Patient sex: M
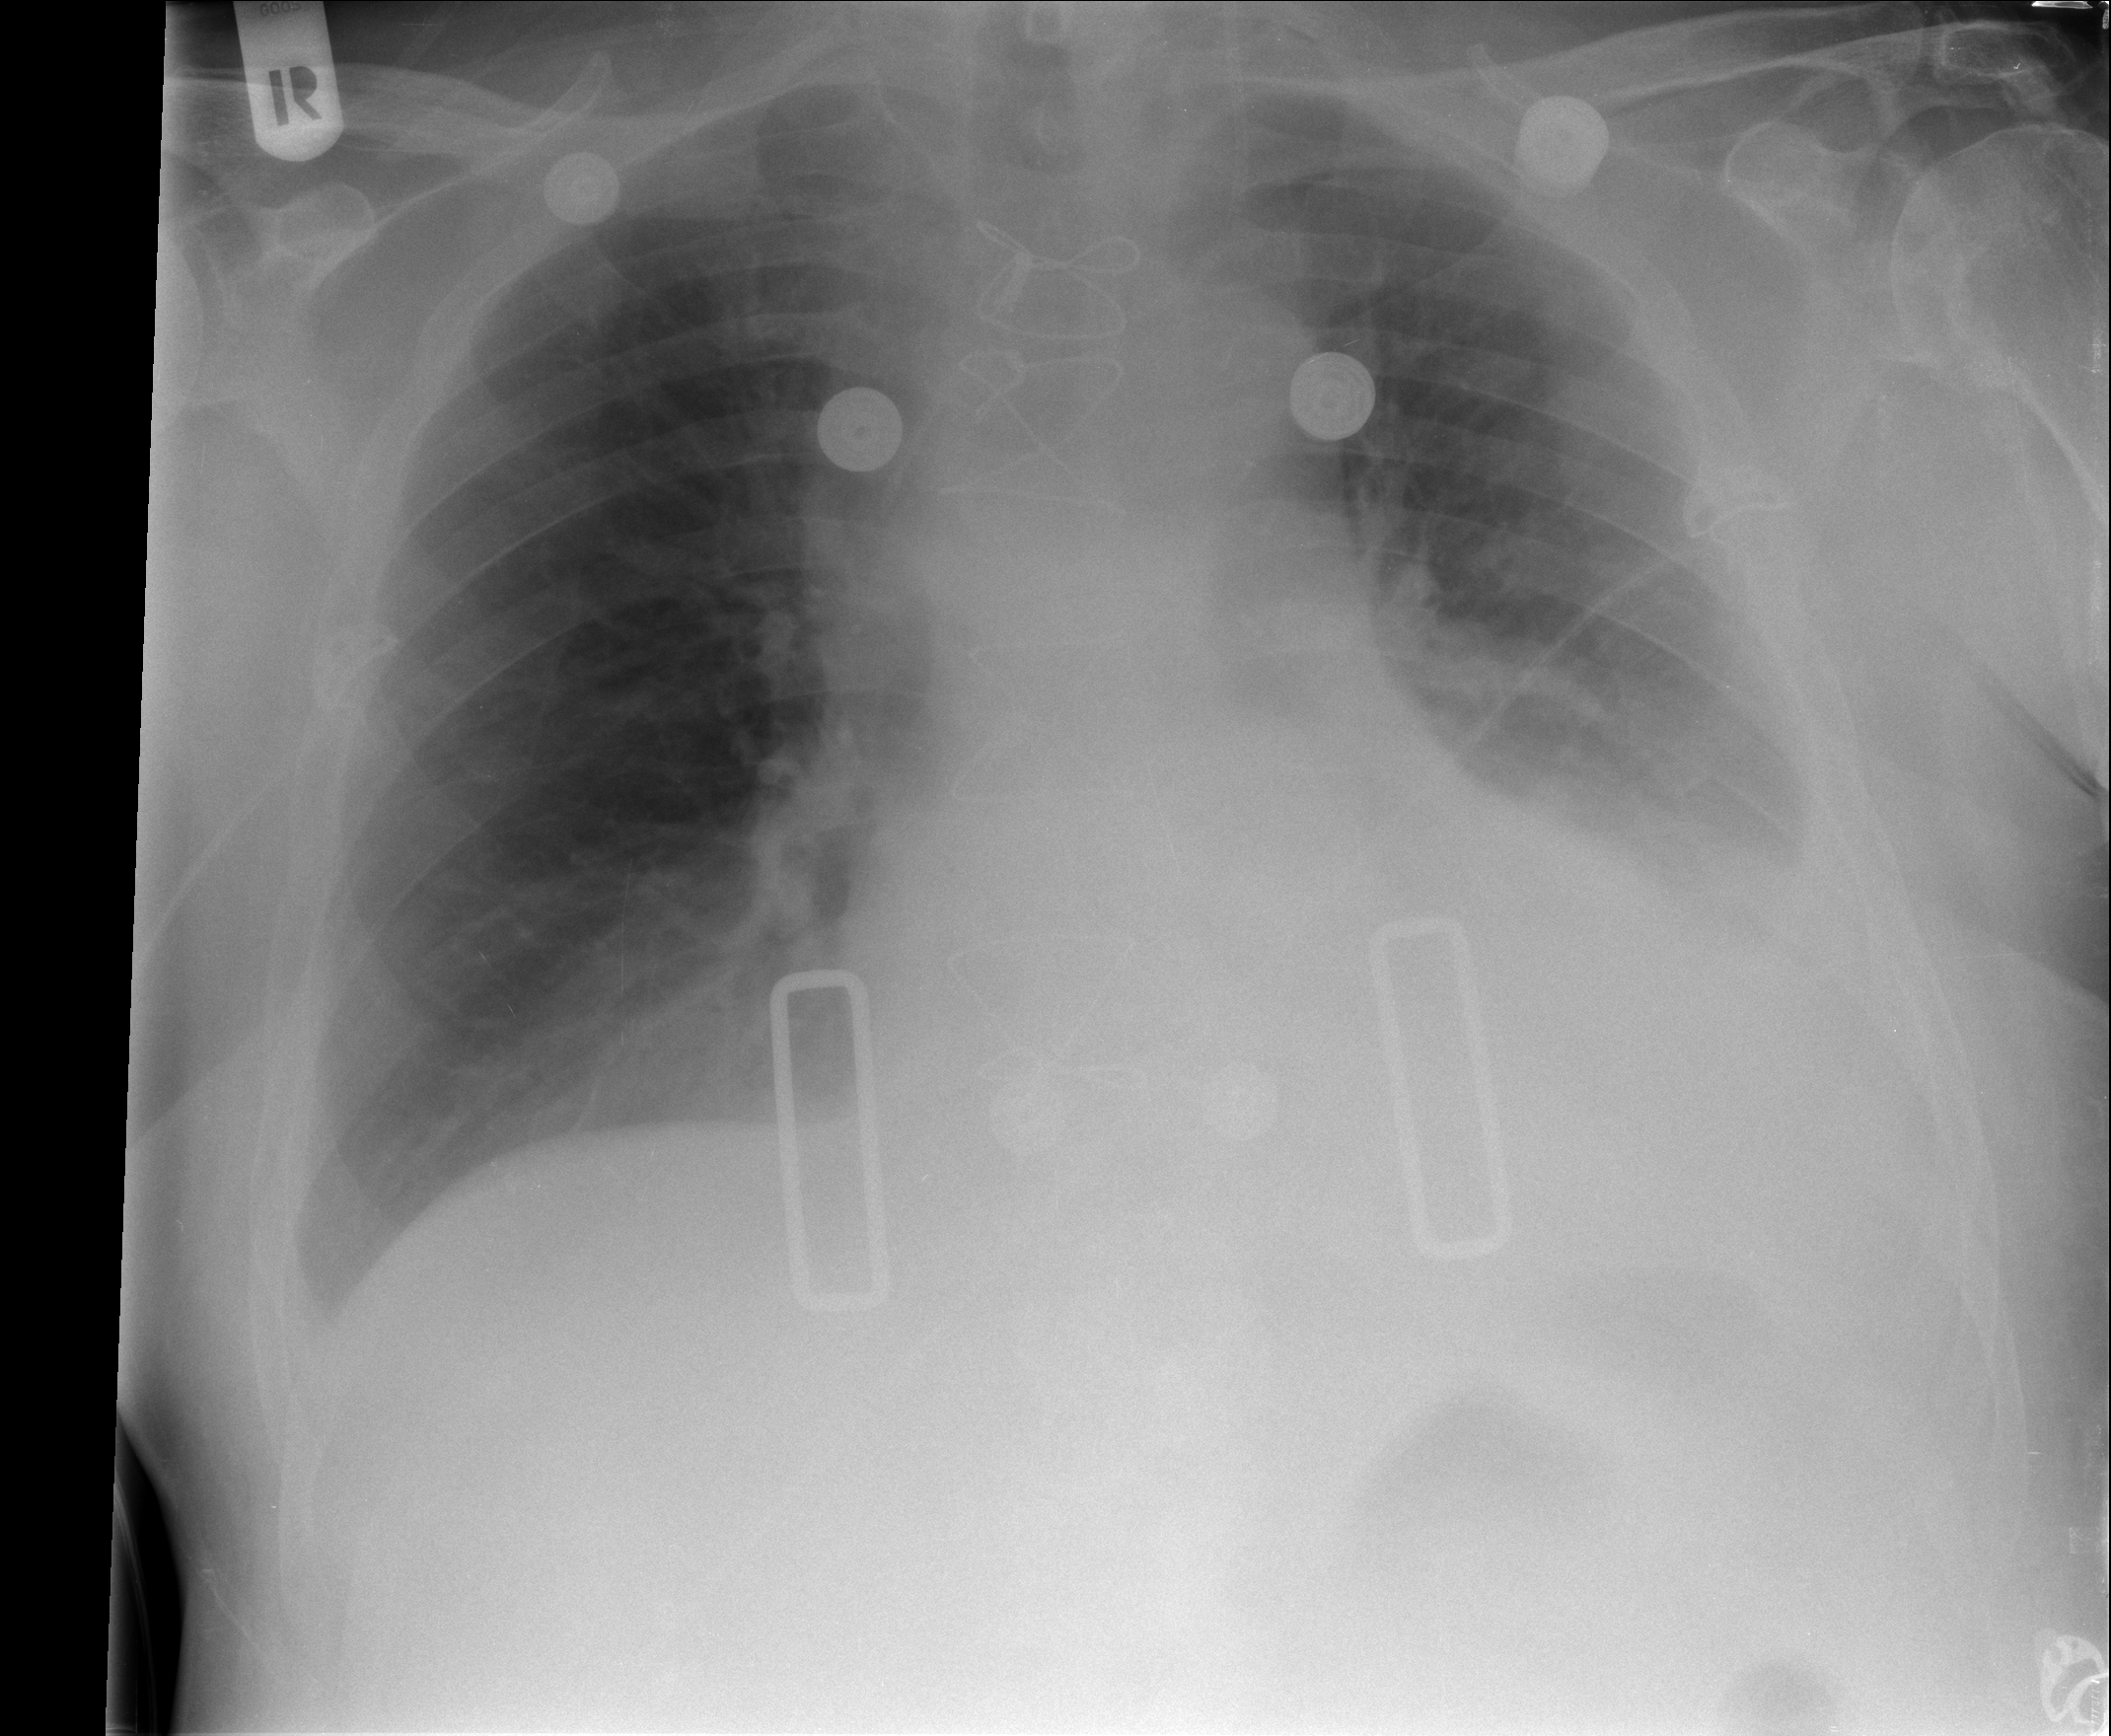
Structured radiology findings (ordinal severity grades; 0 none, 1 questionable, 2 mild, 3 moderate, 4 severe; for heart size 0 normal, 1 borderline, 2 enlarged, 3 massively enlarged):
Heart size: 2
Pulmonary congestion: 1
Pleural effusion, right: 2
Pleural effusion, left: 1
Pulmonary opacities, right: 2
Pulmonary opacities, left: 0
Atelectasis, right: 2
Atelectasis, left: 1